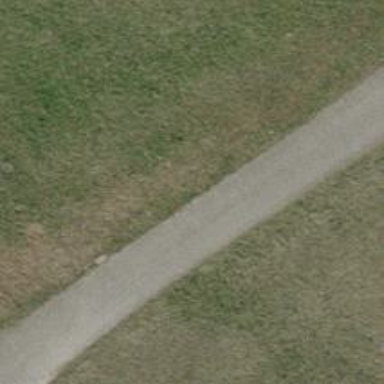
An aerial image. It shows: Track with grade1 surface made of grass paver.